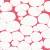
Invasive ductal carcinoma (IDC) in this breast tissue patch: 0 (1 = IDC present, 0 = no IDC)